Question: I know how to create a web service in C++ Builder/Delphi. But, I don't know how to publish it on my web site. I'm using a web hosting service, not my own personal web server. For example,

I usually use the first option "Stand-alone VCL application". Can this one be published on the web site? What are the differences between those types anyway?
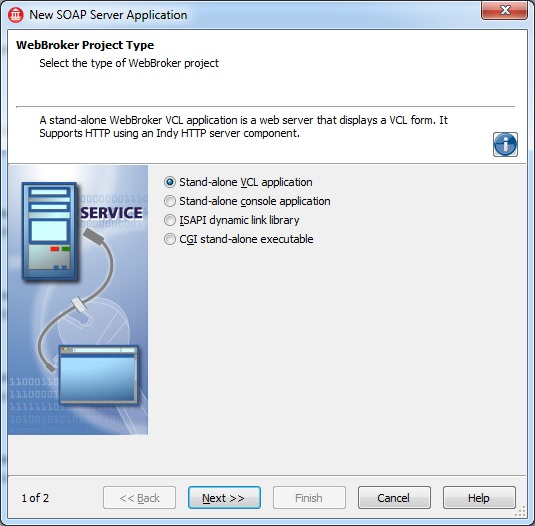
Answer: Standalone VCL and console applications are mainly for debugging purposes. You use them when you develop your service because this way it is much faster. You can debug your code and use the WebApp debugger that comes with delphi.
If you want to deploy in production use either ISAPI or CGI. ISAPI is a dll that gets loaded by Apache or IIS (most common but there are other web servers that support it). Usually it was faster then CGI because it loaded once and ran inside the host process, the web server itself, but because it is a DLL that meant that if crashed, it could bring down the whole web server.
CGI on the other hand is a standalone executable. It was used a lot on linux where forking a process is cheap and fast. Every request used its own instance of CGI executable. But since then, projects like fast CGI and others made this a lot faster and more appealing. This also goes for ISAPI. Since then, there are ways to isolate ISAPIs into its own sandboxed processes.
As for hosting. Both are 32 or 64 bit Windows processes. So you need a Windows platform to run them. Mostly that will be Apache or IIS. This is not the best option for hosting because hosting is mostly done on Linux. This is the reason why PHP is still so popular. It runs on Linux and 99% hosting environments support it. So if your hosting is not Windows based and does not support CGI or ISAPI then you are out of luck.